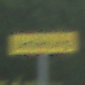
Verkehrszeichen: Umleitungsankuendigung
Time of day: Midday
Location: Outdoor (Nature)
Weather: PartlyCloudy
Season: NotSpecified
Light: Natural